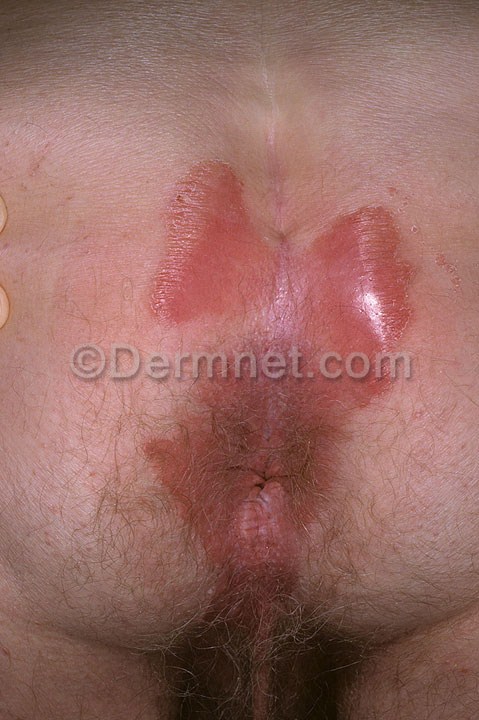
Disease: Psoriasis pictures Lichen Planus and related diseases